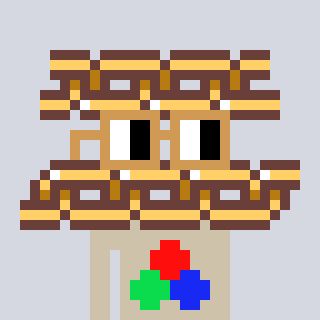
a pixel art character with square brown glasses, a chain-shaped head and a bege-colored body on a cool background